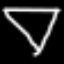
Label: diamond